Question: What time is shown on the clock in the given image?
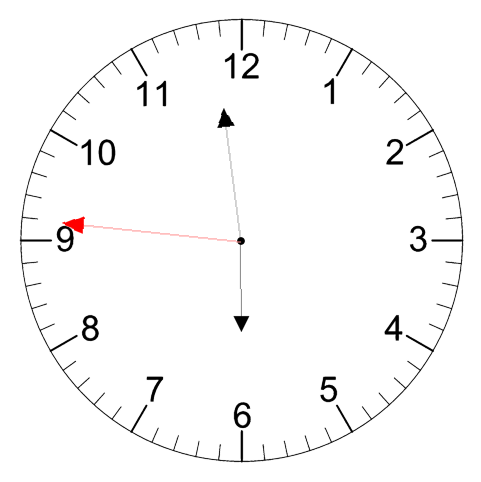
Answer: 05:58:46